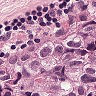
Metastatic tissue present: yes